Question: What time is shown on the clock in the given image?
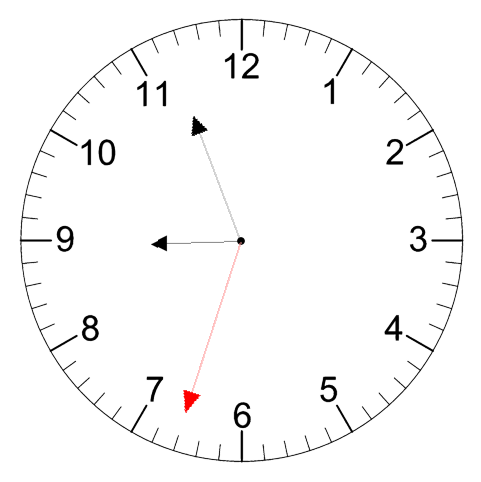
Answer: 08:56:33